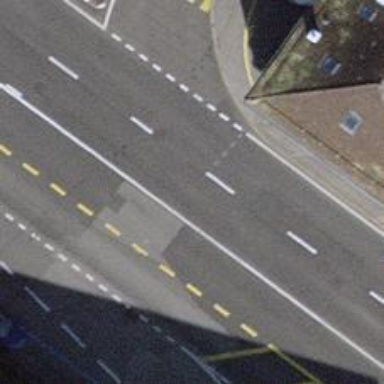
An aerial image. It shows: Asphalt road classified as primary highway. The road has trolley wire for trolley buses.